Question: It seems to be a feature on iOS 8 that the status bar is hidden when in landscape mode. One can <URL>, which is fine, but I actually have no objection to it being hidden except that the navigation bar in my app has the top few pixels cut off, as you can see in this simulator screenshot:

See how the gear icon is right up against the top of the screen? It should have a little more breathing room than that.
It's better if I restore the status bar, but I wouldn't mind leaving it out if I could get the navigation bar to have a little more space. Studying the Messages app on iOS 8, I see that the nav bar height is the same as what I'm seeing, but the compose button gets smaller. How do I update my app to reduce the size of the navigation bar items in landscape?
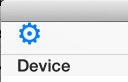
Answer: Turns out that I had been setting the font size of that settings button (which just has 'U+2699' (⚙️) for its title) in '-viewDidLoad':
'''
UIBarButtonItem *settingsButton = self.navigationItem.leftBarButtonItem;
[settingsButton setTitleTextAttributes:@{NSFontAttributeName: [UIFont systemFontOfSize:28]}
forState:UIControlStateNormal
];
'''
That's why it was too big in horizontal orientation on iOS 8, though just right in portrait.
To fix this issue, I deleted this code from '-viewDidLoad' and added two new methods to handle resizing it:
'''
- (void)setSettingsButtonFontSize:(CGFloat)size {
UIBarButtonItem *settingsButton = self.navigationItem.leftBarButtonItem;
[settingsButton setTitleTextAttributes:@{NSFontAttributeName: [UIFont systemFontOfSize:size]}
forState:UIControlStateNormal
];
}
- (void)setSettingsButtonFontSizeForVerticalSizeClass:(UIUserInterfaceSizeClass)sizeClass {
[self setSettingsButtonFontSize:sizeClass == UIUserInterfaceSizeClassCompact ? 20 : 28];
}
'''
The first method merely sets the specified font size; the second selects a size for based on a size class parameter.
To get it to size properly, I added this code to '-viewWillAppear:':
'''
if ([self respondsToSelector:@selector(traitCollection)]) {
[self setSettingsButtonFontSizeForVerticalSizeClass:self.traitCollection.verticalSizeClass];
} else {
[self setSettingsButtonFontSize:28];
}
'''
So I get the original behavior on iOS 7, but on iOS 8, the icon gets sized to 20 when the vertical size class is compact.
And finally, I added the new-to-iOS-8 method to handle rotations:
'''
- (void)willTransitionToTraitCollection:(UITraitCollection *)newCollection
withTransitionCoordinator:(id<UIViewControllerTransitionCoordinator>)coordinator
{
[super willTransitionToTraitCollection:newCollection withTransitionCoordinator:coordinator];
[self setSettingsButtonFontSizeForVerticalSizeClass:newCollection.verticalSizeClass];
}
'''
So now, on iOS 8 on the iPhone, the gear is 20 in landscape orientation and 28 in portrait. And now it looks good in landscape, not too crowded: